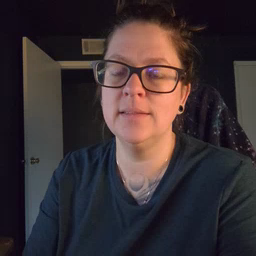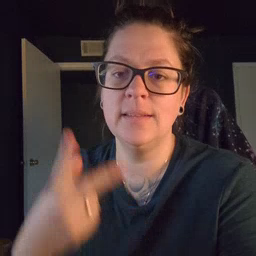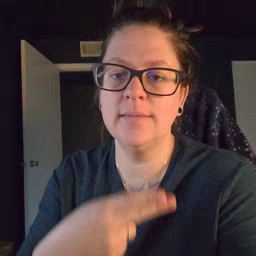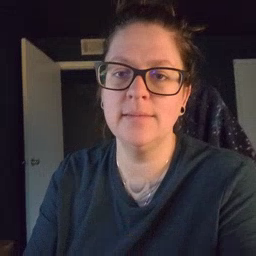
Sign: cut